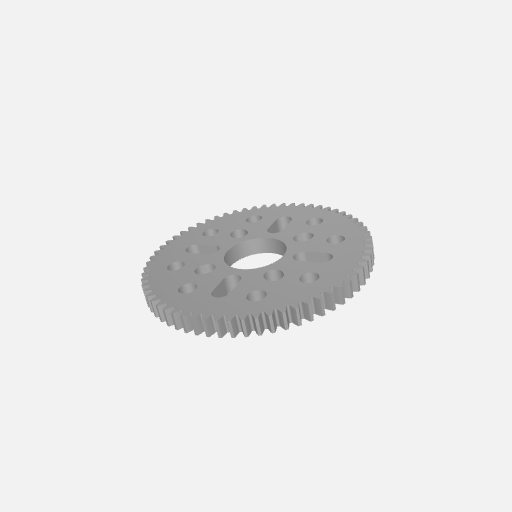
Part: HubMountAcetalGear62T